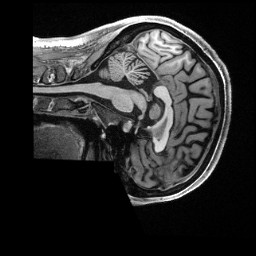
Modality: T1w
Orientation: sagittal
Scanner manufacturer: siemens
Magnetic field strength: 3 T
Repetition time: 2.5 s
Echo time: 0.00231 s